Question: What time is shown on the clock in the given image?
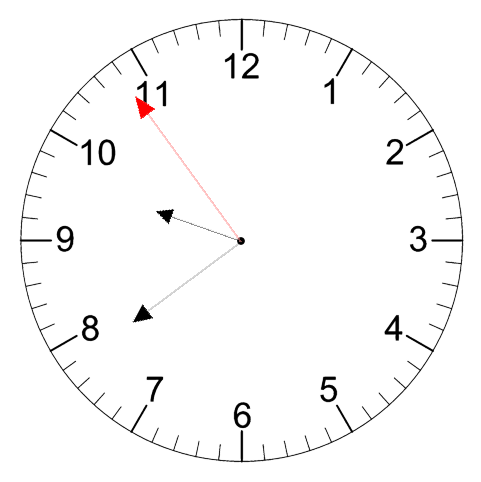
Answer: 09:38:54